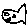
Label: fish